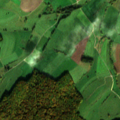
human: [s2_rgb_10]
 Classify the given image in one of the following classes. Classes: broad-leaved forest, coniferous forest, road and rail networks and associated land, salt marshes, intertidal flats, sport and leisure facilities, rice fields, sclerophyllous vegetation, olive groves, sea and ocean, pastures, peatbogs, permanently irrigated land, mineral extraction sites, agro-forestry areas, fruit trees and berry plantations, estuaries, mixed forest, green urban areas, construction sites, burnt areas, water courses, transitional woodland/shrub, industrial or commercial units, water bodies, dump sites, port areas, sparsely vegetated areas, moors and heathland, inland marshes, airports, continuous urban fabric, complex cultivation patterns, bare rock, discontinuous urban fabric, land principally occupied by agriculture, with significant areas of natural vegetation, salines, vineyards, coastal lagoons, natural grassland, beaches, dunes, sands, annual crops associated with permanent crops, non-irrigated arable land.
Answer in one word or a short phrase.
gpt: non-irrigated arable land, complex cultivation patterns, broad-leaved forest